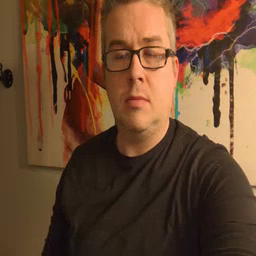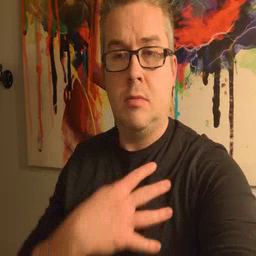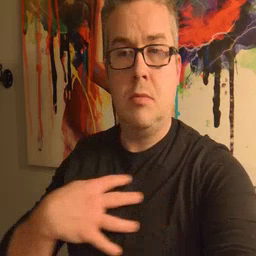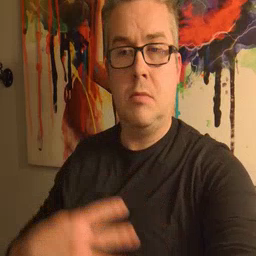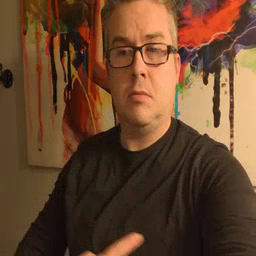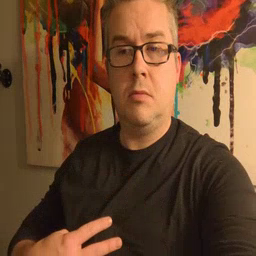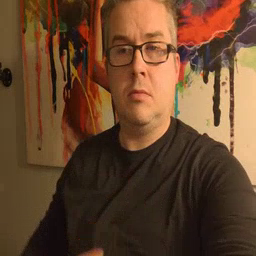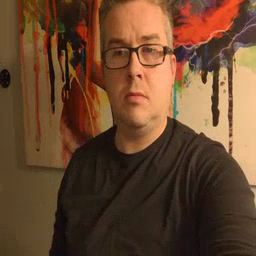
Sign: zebra